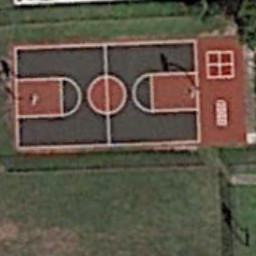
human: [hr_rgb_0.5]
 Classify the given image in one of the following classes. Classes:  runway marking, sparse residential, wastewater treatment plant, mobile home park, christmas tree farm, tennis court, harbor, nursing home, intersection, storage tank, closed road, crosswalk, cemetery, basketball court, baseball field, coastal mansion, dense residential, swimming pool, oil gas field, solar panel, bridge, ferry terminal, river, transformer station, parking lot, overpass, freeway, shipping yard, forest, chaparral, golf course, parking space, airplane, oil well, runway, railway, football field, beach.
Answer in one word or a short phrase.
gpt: basketball court